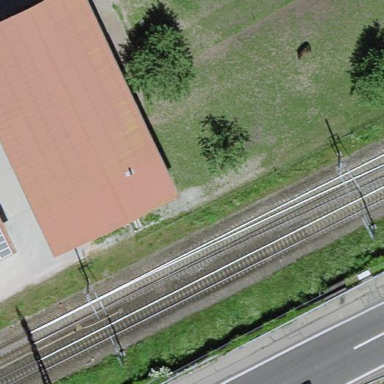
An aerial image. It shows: View of roof of building.